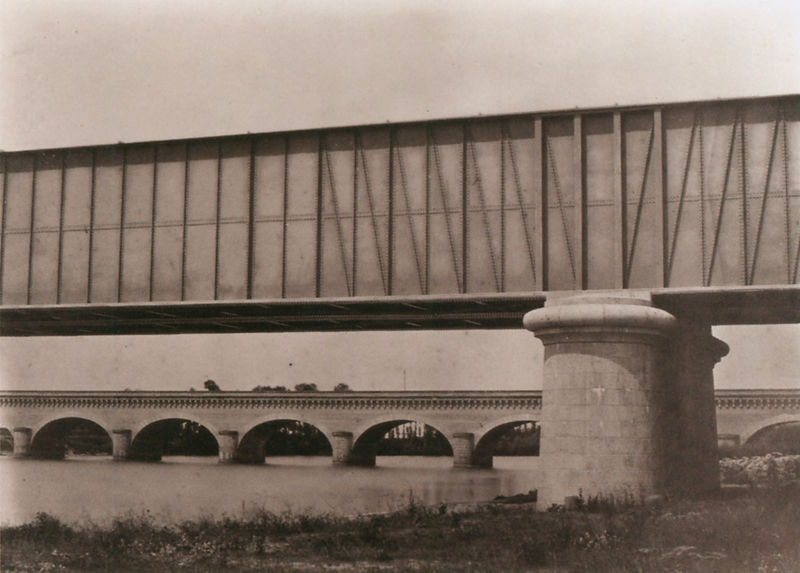
Titel: Ponts sur le Tarn
Künstler: Bisson Frérés
Schlagwörter: himmel, wasser, weiß, wolken, bäume, fluss, ufer, grau, pfeiler, schwarz, stützen, säule, säulen, gras, wiese, stein, brücke, gebüsch, gitter, bogen, zwei, metall, nieten, foto, fotografie, bögen, beton, schwarzweiss, sims, bahn, eisenbahnbrücke, aquädukt, stahl, brücken, bauwerk, strebewerk, fotgrafie, pylon, autobrücke, ifer, mauerweerk